Interaction volume radius: 5 \u00c5
Interaction volume height: 10 \u00c5
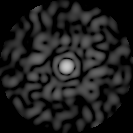
Disorder parameter: 0.8797